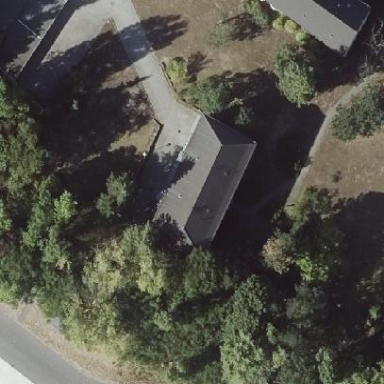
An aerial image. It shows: Residential building with hipped roof.